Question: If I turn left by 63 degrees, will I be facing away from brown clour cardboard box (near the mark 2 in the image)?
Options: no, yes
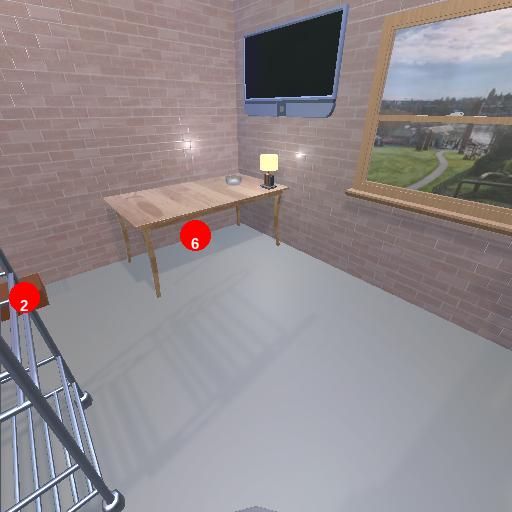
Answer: no